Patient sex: M
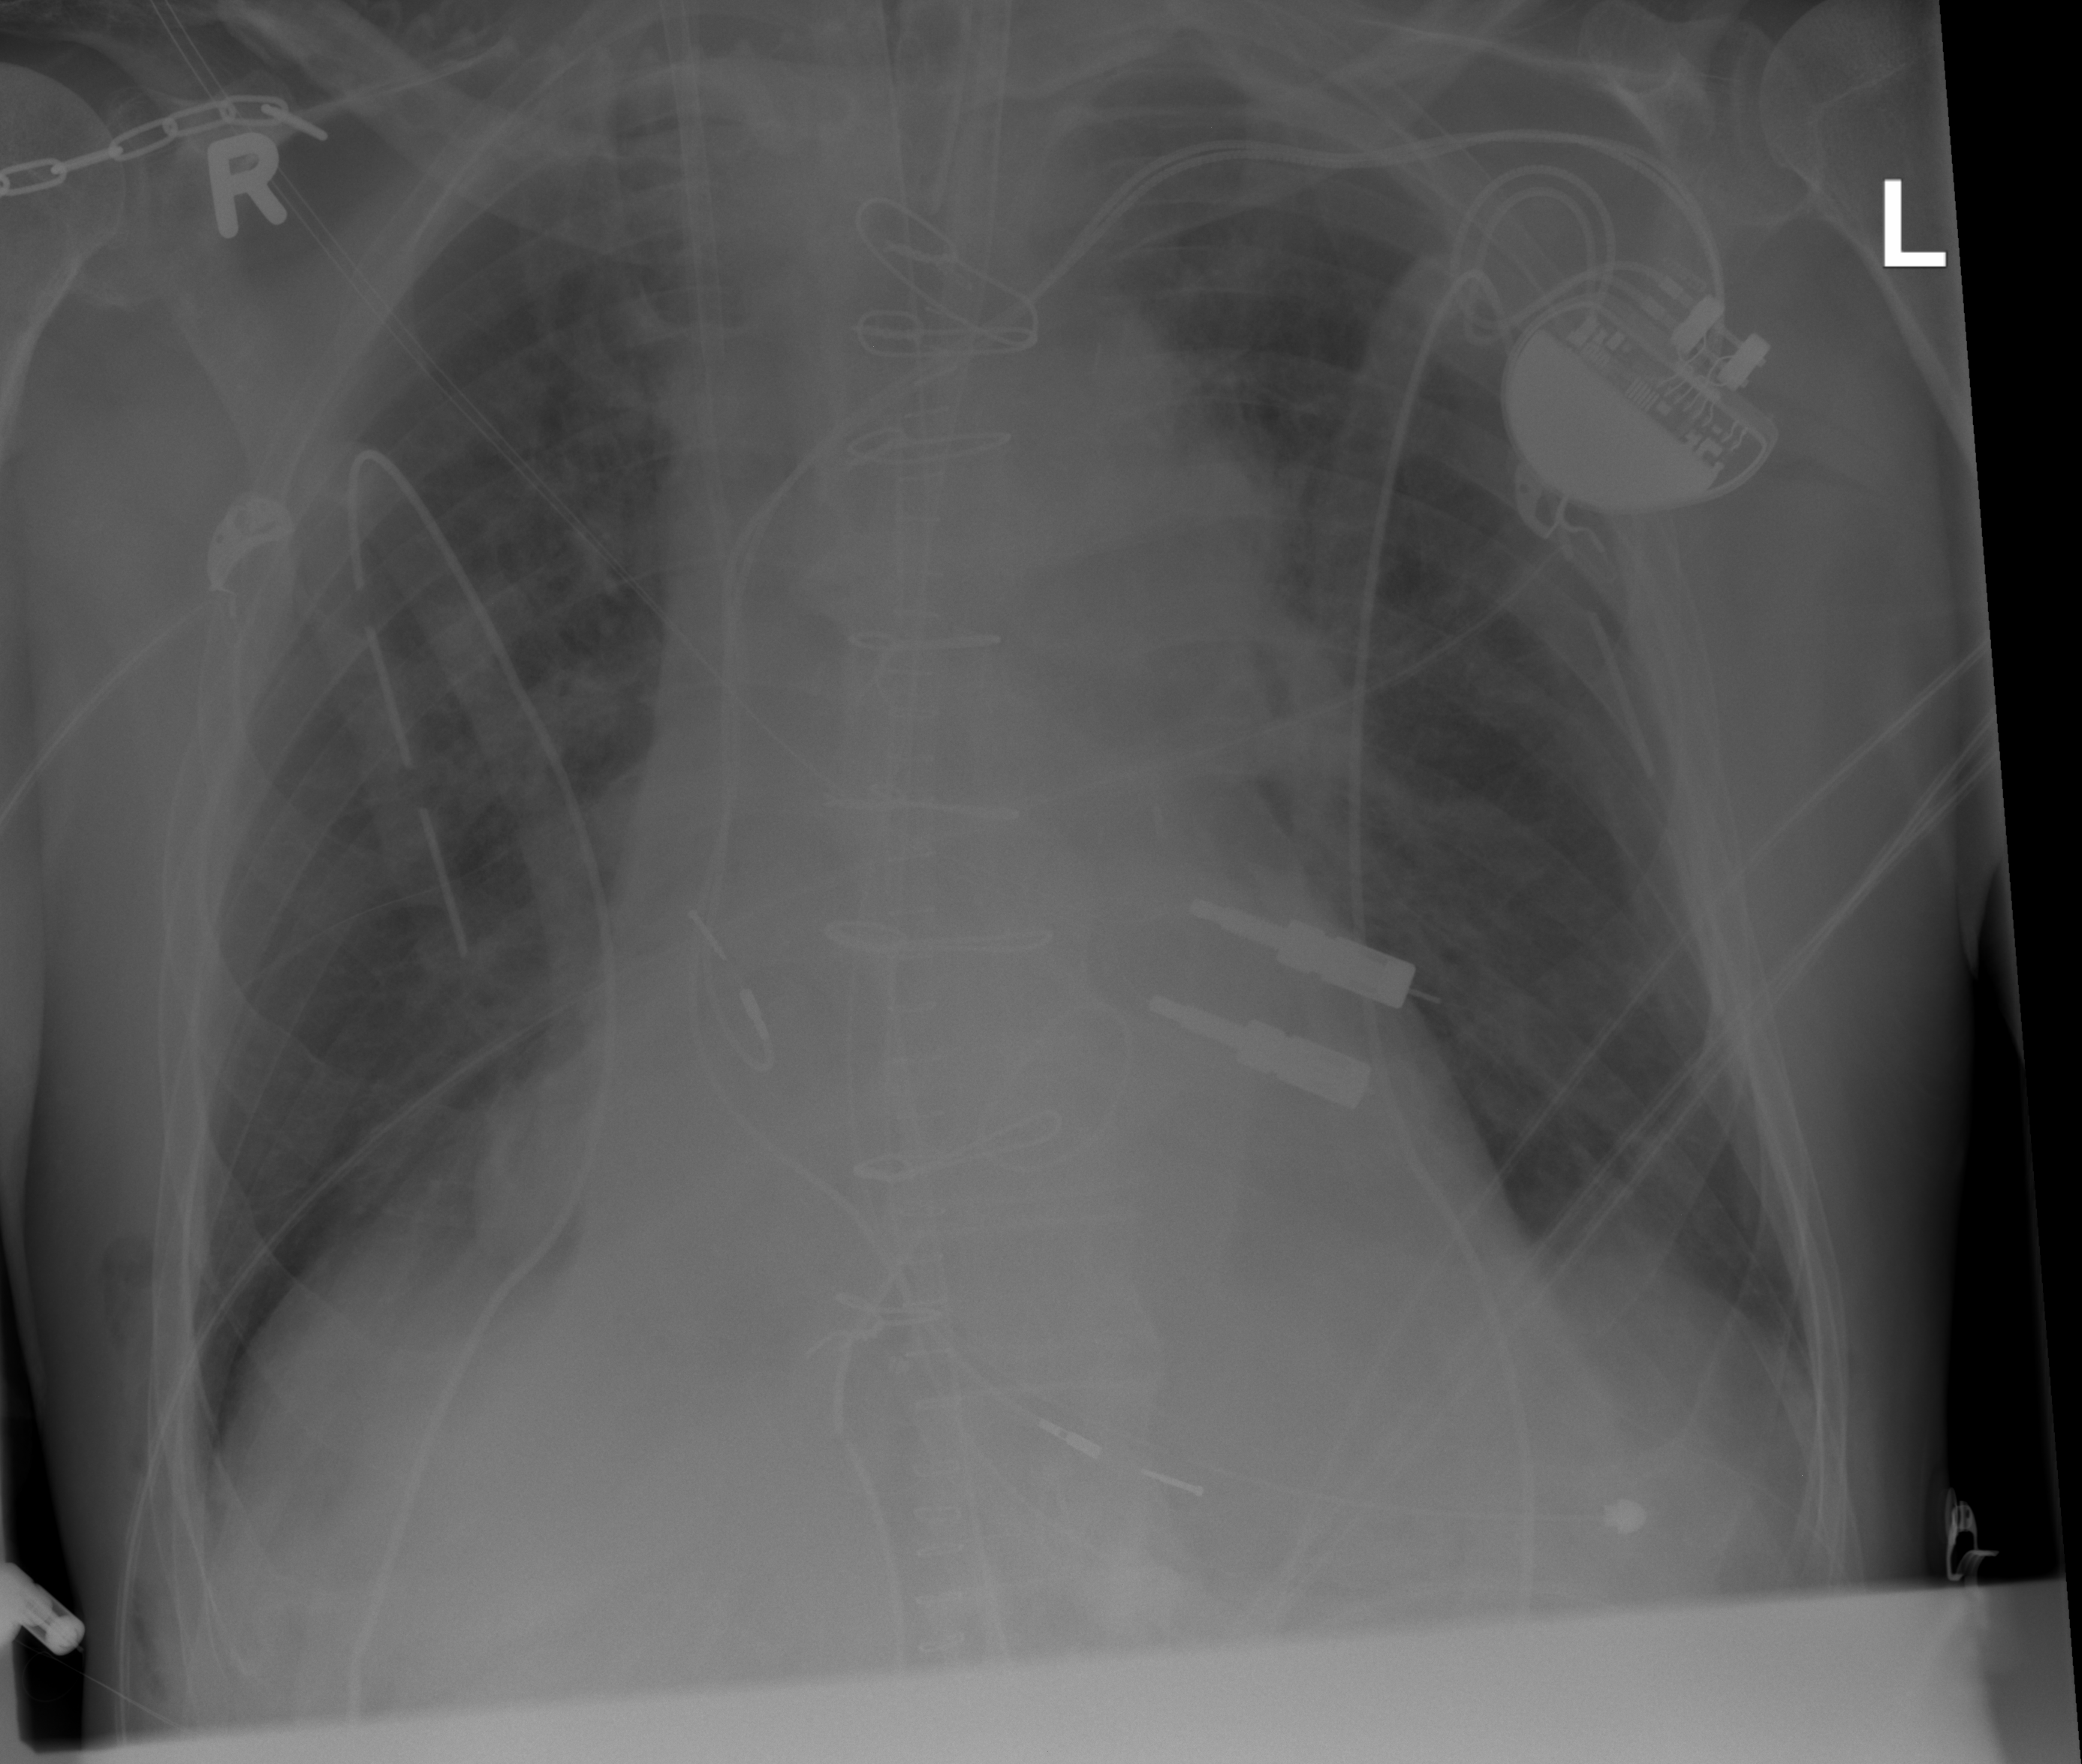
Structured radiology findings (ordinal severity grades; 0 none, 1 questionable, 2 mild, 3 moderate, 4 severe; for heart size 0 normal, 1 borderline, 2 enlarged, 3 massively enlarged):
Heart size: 0
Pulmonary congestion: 2
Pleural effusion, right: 0
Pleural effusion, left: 0
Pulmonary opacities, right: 2
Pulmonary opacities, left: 2
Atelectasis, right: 0
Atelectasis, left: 0